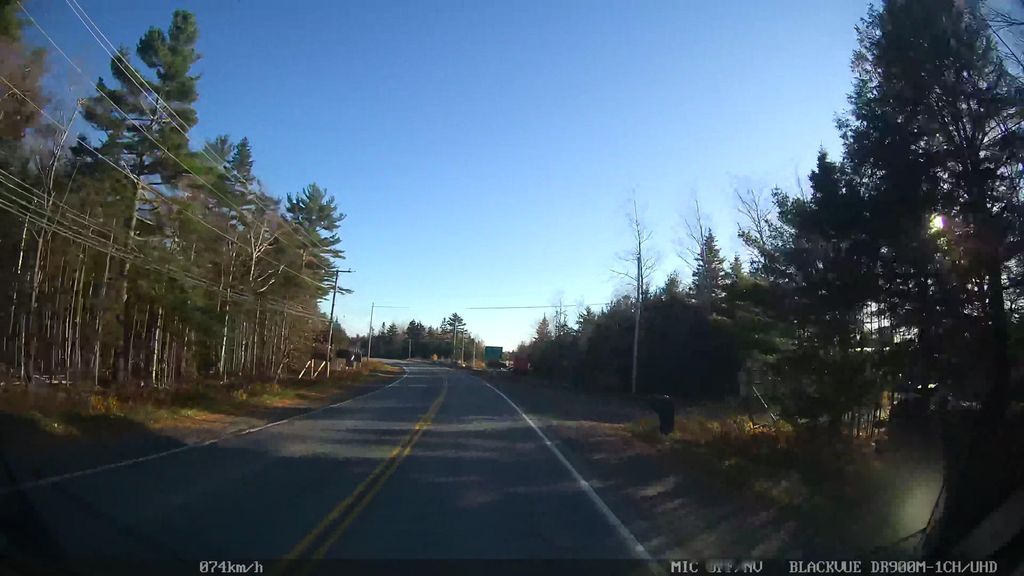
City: halifax